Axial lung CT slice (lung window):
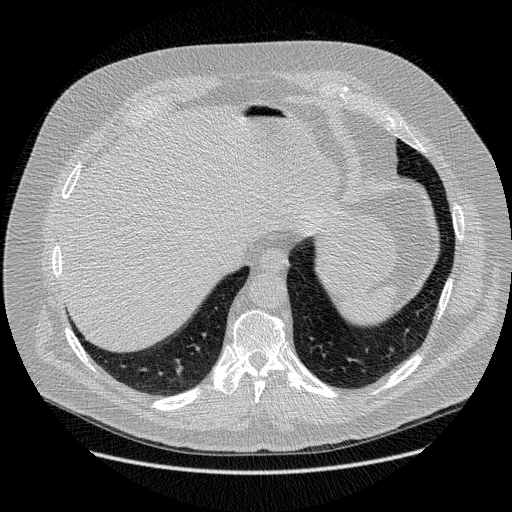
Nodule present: no